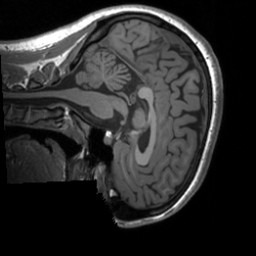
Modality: T1w
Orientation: sagittal
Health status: healthy
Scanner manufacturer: siemens
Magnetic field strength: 3 T
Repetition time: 1.9 s
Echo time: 0.00226 s